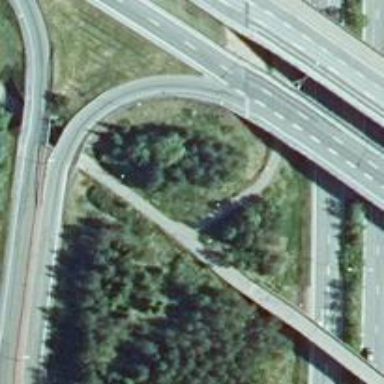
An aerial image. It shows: Asphalt cycleway track.